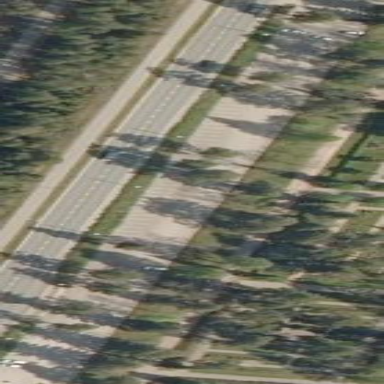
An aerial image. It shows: Parking area with surface.